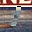
Label: 1